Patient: sex M, age 44
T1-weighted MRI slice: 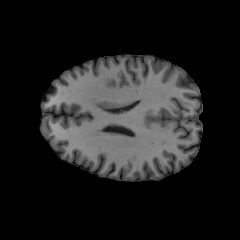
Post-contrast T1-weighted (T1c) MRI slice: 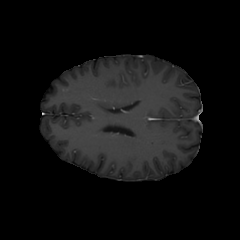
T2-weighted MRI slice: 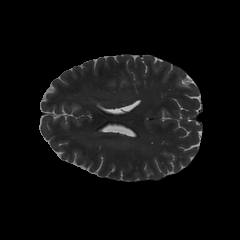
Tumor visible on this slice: no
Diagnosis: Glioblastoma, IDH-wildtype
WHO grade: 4